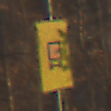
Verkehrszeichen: KennzeichnungspflichtigeFahrzeugeGefaehrlicheGueterOhnePfeilsymbol
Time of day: SunriseSunset
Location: Outdoor (Nature)
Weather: Clear
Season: Autumn
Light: Natural